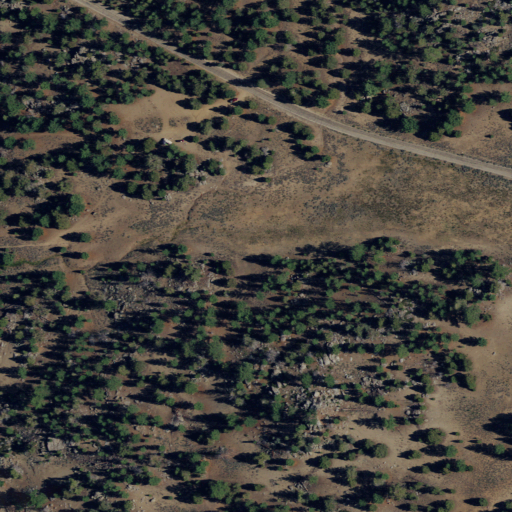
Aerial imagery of plain(s) in California named Rodeo Flat containing shrub, woody wetlands, and evergreen forest